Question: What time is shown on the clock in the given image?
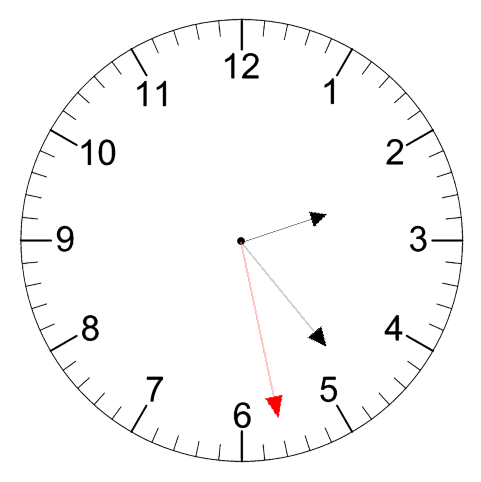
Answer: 02:23:28